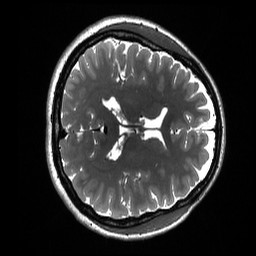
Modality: T2w
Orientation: axial
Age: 29
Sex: female